Question: I'm replacing DotNet Charting charts with KendoUI. I need to be able to put a multiple line label on a line chart. See the image below with the red circle on the label. Any suggestions would be greatly appreciated.
See my current chart and the DotNet Cart I need to replace:

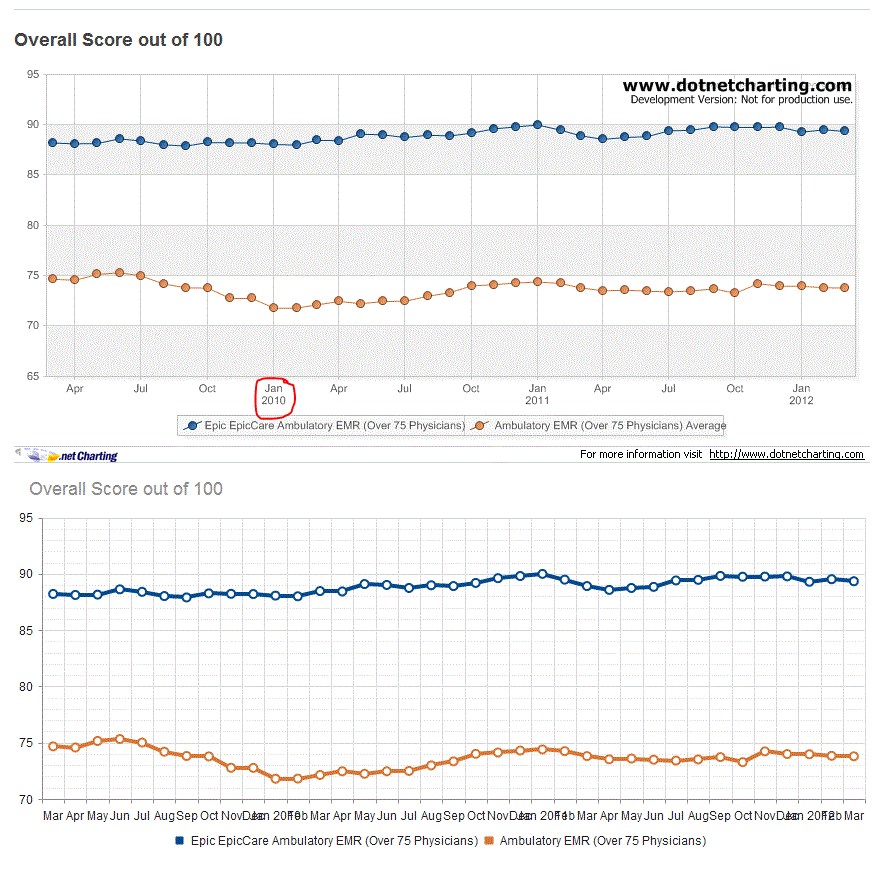
Answer: Short answer: you can't.
Long answer: You can't, but you there is a bug in Kendo that will let you... sort of.
Kendo is creating an SVG on the fly for your chart. SVGs are just XML, and you can inject XML into the element via the javascript config.
For your label, you have to use elements to position text. See the SVG spec for this element: <URL>
The problem here is that Kendo uses left-justified text, and you can't change the parent element with this bug. That means you have to offset everything by hand, one pixel at a time. If your text is static, this might work; if it is dynamic, I wouldn't even attempt it.
You be able to hack something together via JS, and manipulate the SVG on the fly each time Kendo modifies it... but you may as well write a charting library if you're going to that much work.
: For your use, it might be better to rotate the labels, if you don't have to mirror the old display exactly.